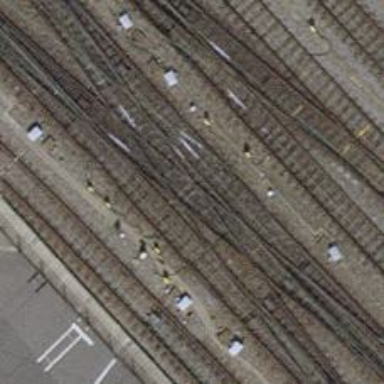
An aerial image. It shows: Railway crossing.